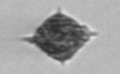
Label: Dictyocha